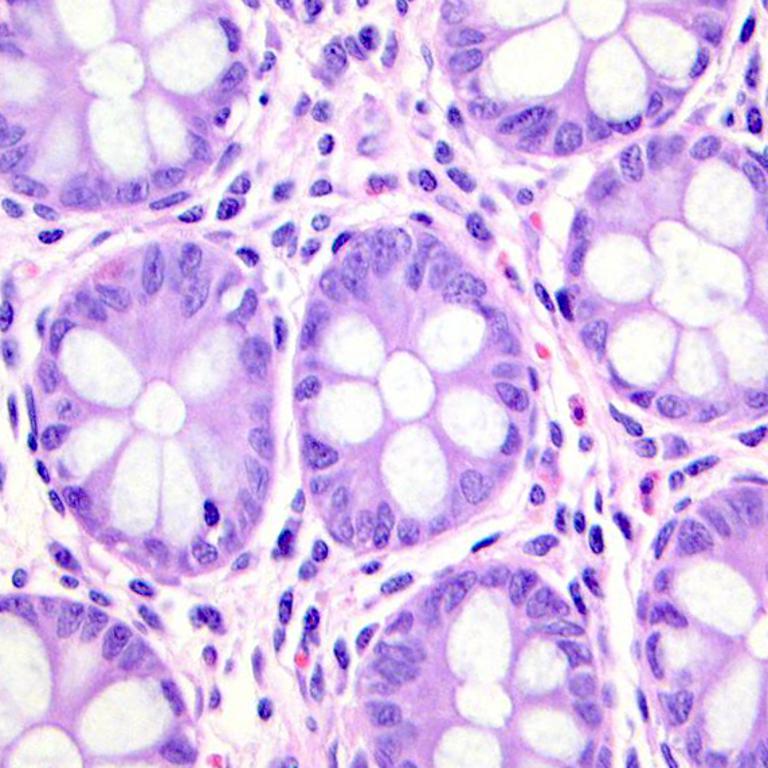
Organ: colon
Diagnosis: benign